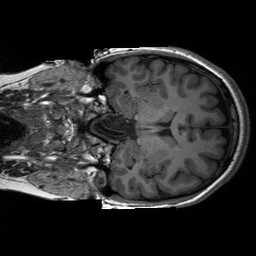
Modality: T1w
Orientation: coronal
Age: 28
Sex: female
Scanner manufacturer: siemens
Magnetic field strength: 3 T
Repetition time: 2.3 s
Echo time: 0.00233 s